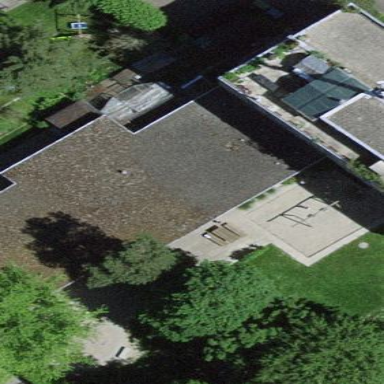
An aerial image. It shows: School building with flat roof.